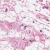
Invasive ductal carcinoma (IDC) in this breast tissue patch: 0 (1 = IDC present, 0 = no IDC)